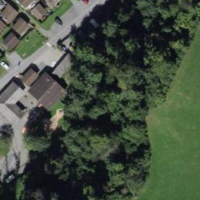
EUNIS habitat code: 24
Species observed at this site:
Milvus milvus
Prunus padus
Milvus migrans